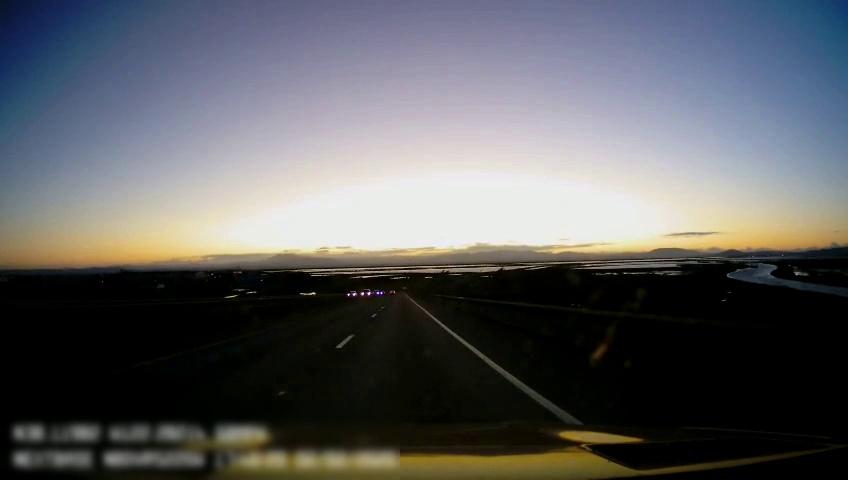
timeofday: Dusk/Dawn/Twilight
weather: Sunny
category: Drivable Space
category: Vehicles | Car
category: Vehicles | Truck
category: Lanes | Current Lane
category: Lanes | Current Lane
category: Lanes | Alternate Lane